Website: macys
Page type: payment
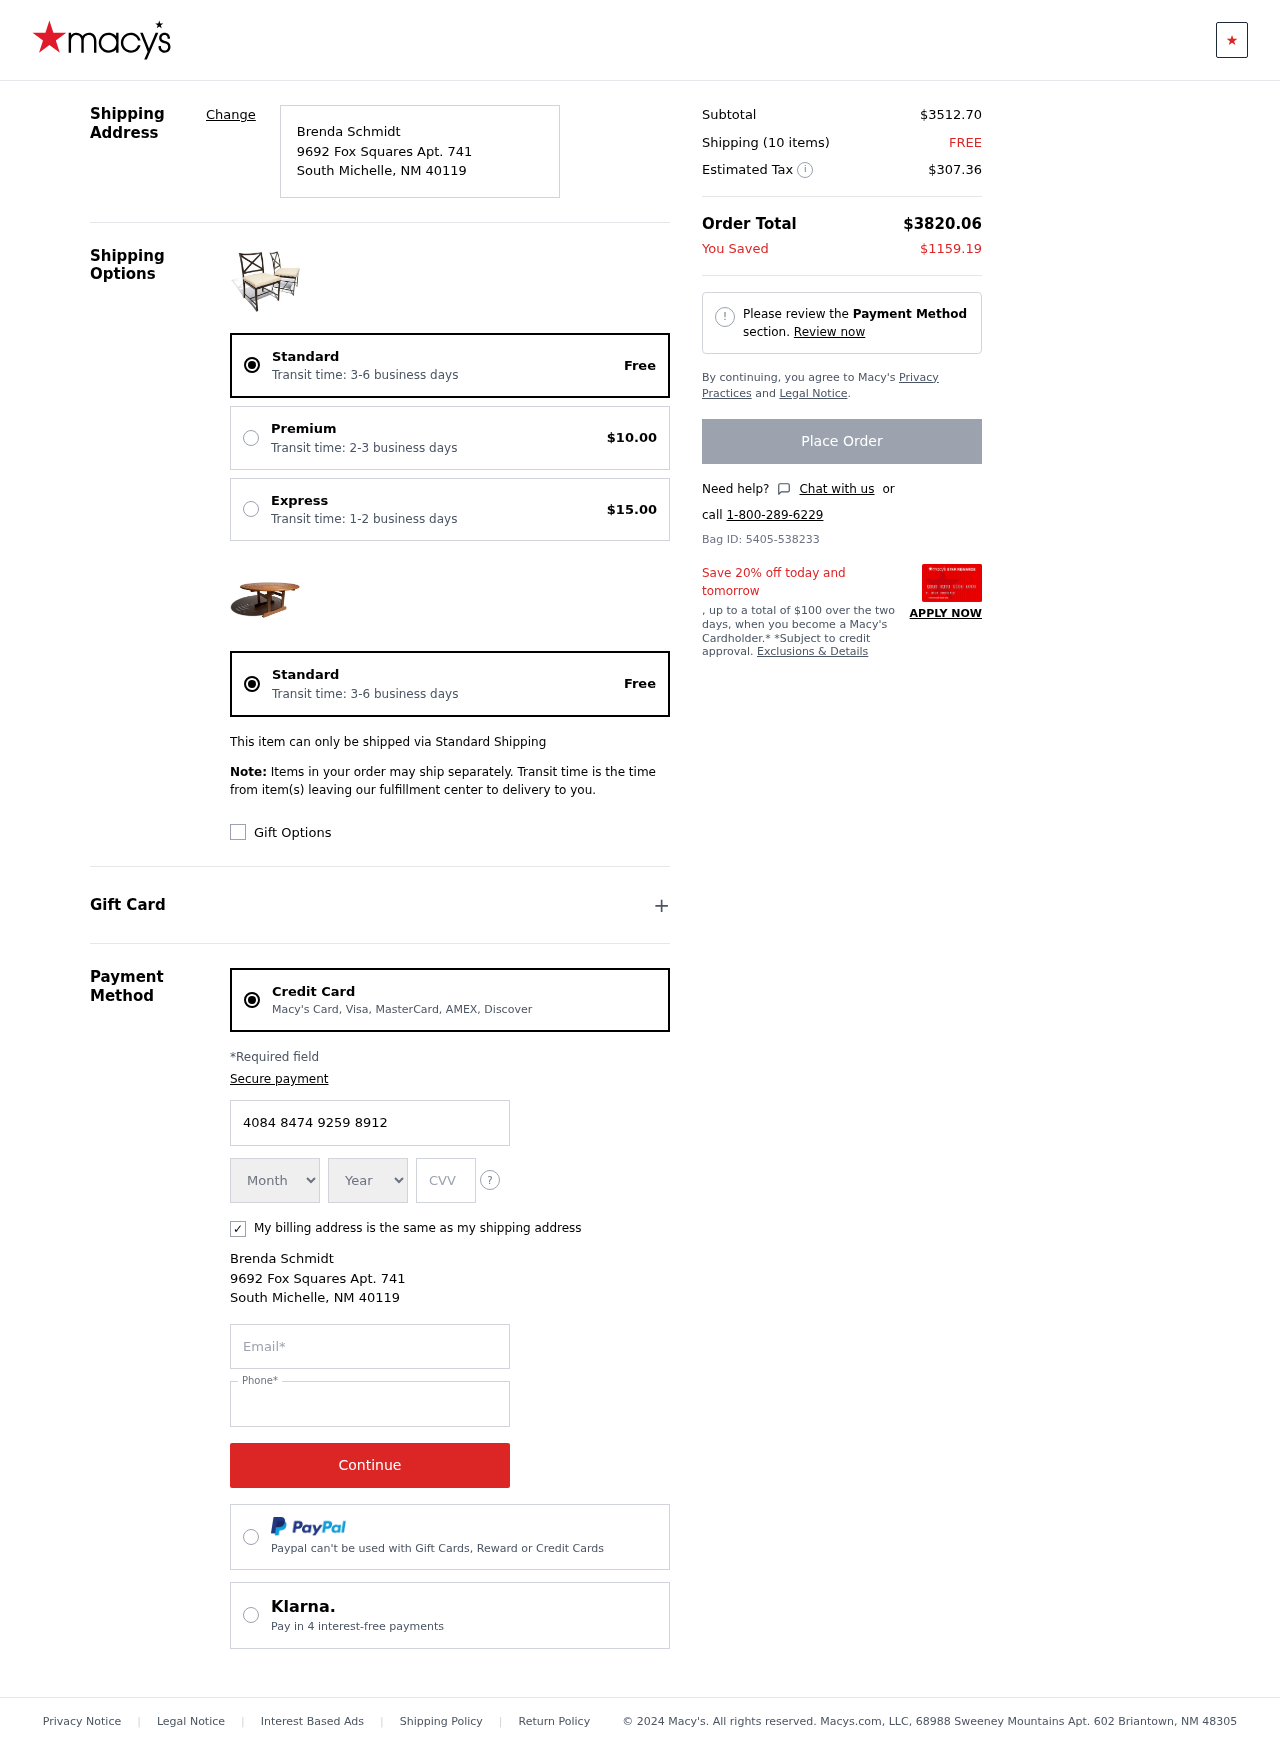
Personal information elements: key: PII_CARD_CVV
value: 972
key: PII_CARD_EXPIRY_MONTH
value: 06
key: PII_CARD_EXPIRY_YEAR
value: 29
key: PII_CARD_NUMBER
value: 4084 8474 9259 8912
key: PII_CITY
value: South Michelle
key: PII_EMAIL
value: brenda.schmidt@hotmail.com
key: PII_FULLNAME
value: Brenda Schmidt
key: PII_PHONE
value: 7907523486
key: PII_POSTCODE
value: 40119
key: PII_STATE_ABBR
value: NM
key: PII_STREET
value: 9692 Fox Squares Apt. 741
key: PII_FULLNAME2
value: Brenda Schmidt
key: PII_CITY2
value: South Michelle
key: PII_STATE_ABBR2
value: NM
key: PII_POSTCODE_FULL
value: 40119
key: PII_POSTCODE_NUMERIC
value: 40119
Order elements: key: ORDER_DELIVERY_DATE
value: Transit time: 3-6 business days
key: ORDER_SHIPPING_STANDARD
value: Free
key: ORDER_SHIPPING_PREMIUM
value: $10.00
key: ORDER_SHIPPING_EXPRESS
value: $15.00
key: ORDER_DELIVERY_DATE2
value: Transit time: 3-6 business days
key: ORDER_SHIPPING_STANDARD2
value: Free
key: ORDER_SUBTOTAL
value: $3512.70
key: ORDER_NUM_ITEMS
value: Shipping (10 items)
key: ORDER_SHIPPING_COST
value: FREE
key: ORDER_TAX
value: $307.36
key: ORDER_TOTAL
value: $3820.06
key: ORDER_SAVINGS
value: $1159.19
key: ORDER_ID
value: Bag ID: 5405-538233